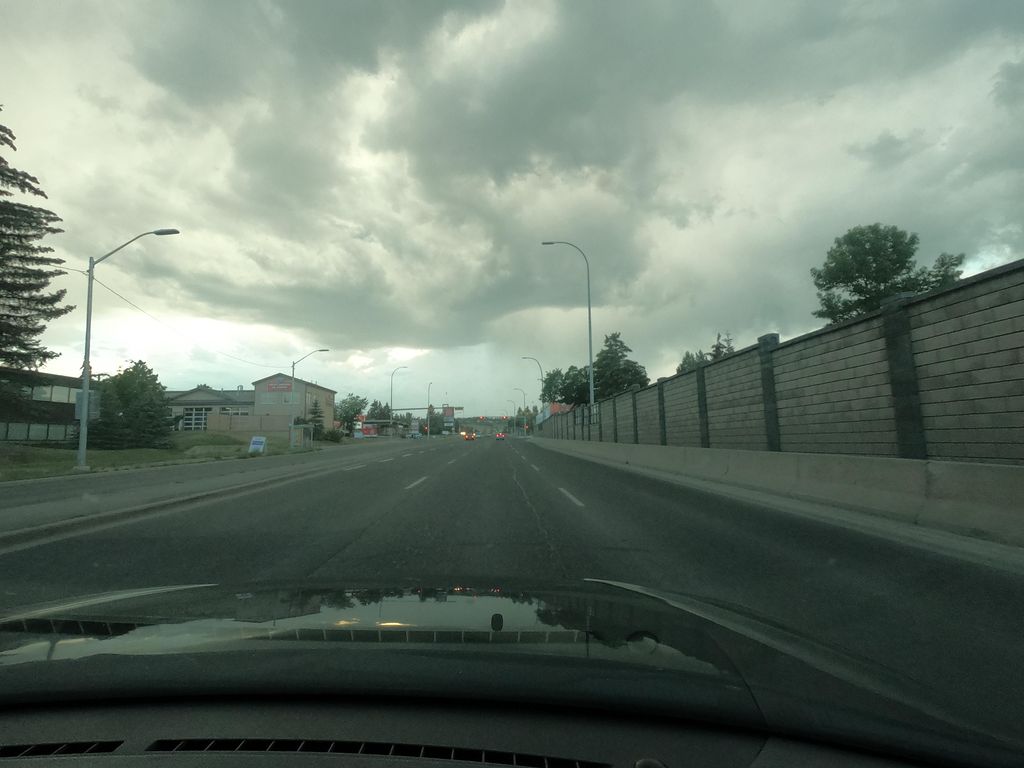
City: calgary